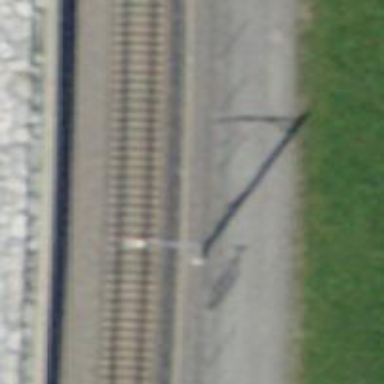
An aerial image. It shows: Railway milestone.